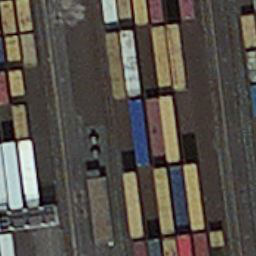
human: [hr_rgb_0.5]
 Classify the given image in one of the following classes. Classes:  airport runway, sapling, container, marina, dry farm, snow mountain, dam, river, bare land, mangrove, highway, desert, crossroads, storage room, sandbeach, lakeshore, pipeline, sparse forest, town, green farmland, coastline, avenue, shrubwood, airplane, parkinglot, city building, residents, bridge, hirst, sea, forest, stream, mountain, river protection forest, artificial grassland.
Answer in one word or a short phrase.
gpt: container